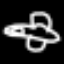
Label: airplane